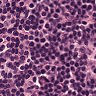
Metastatic tissue present: no